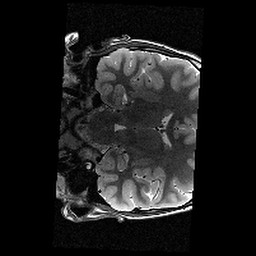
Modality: T2w
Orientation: coronal
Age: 10
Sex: male
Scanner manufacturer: siemens
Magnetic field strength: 3 T
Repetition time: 9.23 s
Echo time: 0.067 s